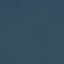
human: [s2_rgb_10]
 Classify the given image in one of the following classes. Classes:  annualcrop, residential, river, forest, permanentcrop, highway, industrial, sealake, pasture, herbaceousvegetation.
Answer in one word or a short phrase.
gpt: SeaLake